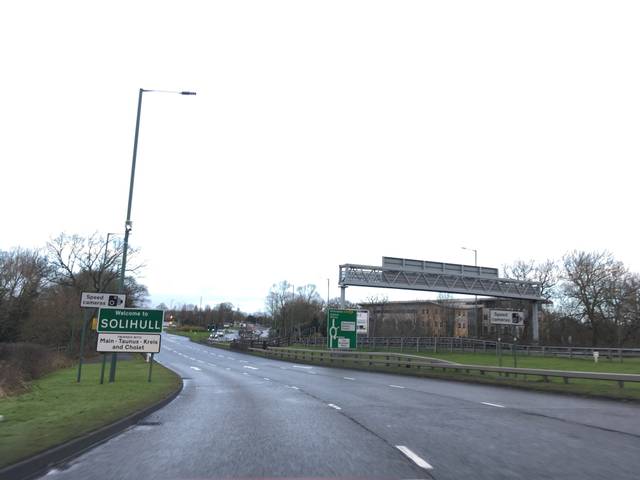
Region: United Kingdom
Coordinates: 52.38, -1.788